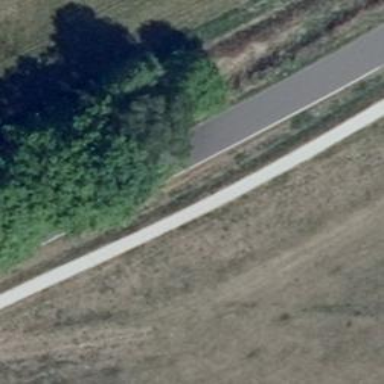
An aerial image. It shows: Unclassified road with asphalt surface.